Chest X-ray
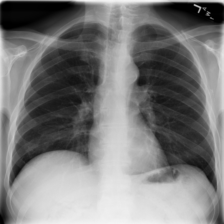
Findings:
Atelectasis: negative
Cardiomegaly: negative
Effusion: negative
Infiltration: positive
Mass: negative
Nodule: negative
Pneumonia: negative
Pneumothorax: negative
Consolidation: negative
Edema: negative
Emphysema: negative
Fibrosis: negative
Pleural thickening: negative
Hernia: negative